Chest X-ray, PA view. Patient: 24 years old, sex M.
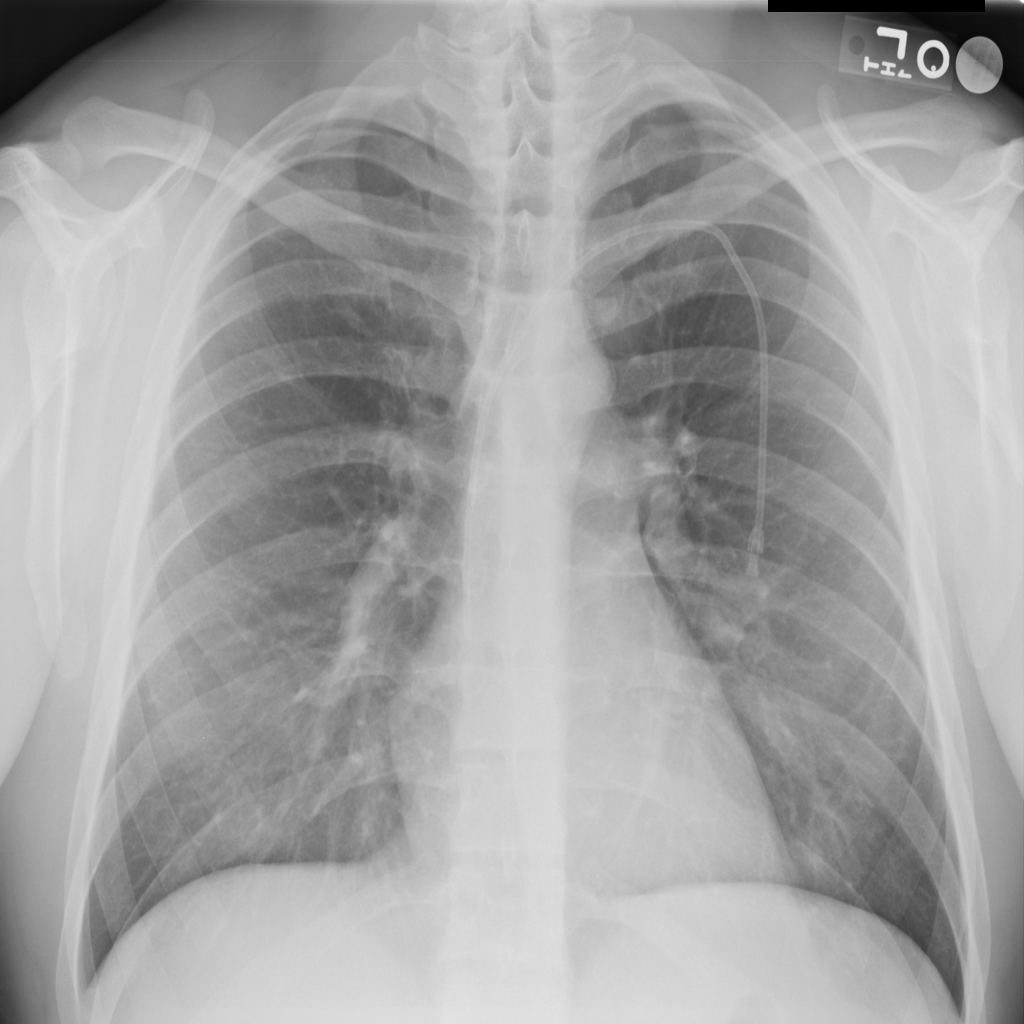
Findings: No Finding